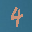
Label: 4